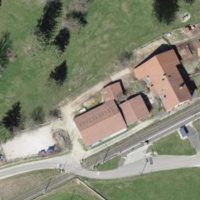
EUNIS habitat code: 52
Species observed at this site:
Chenopodium giganteum